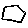
Label: hexagon